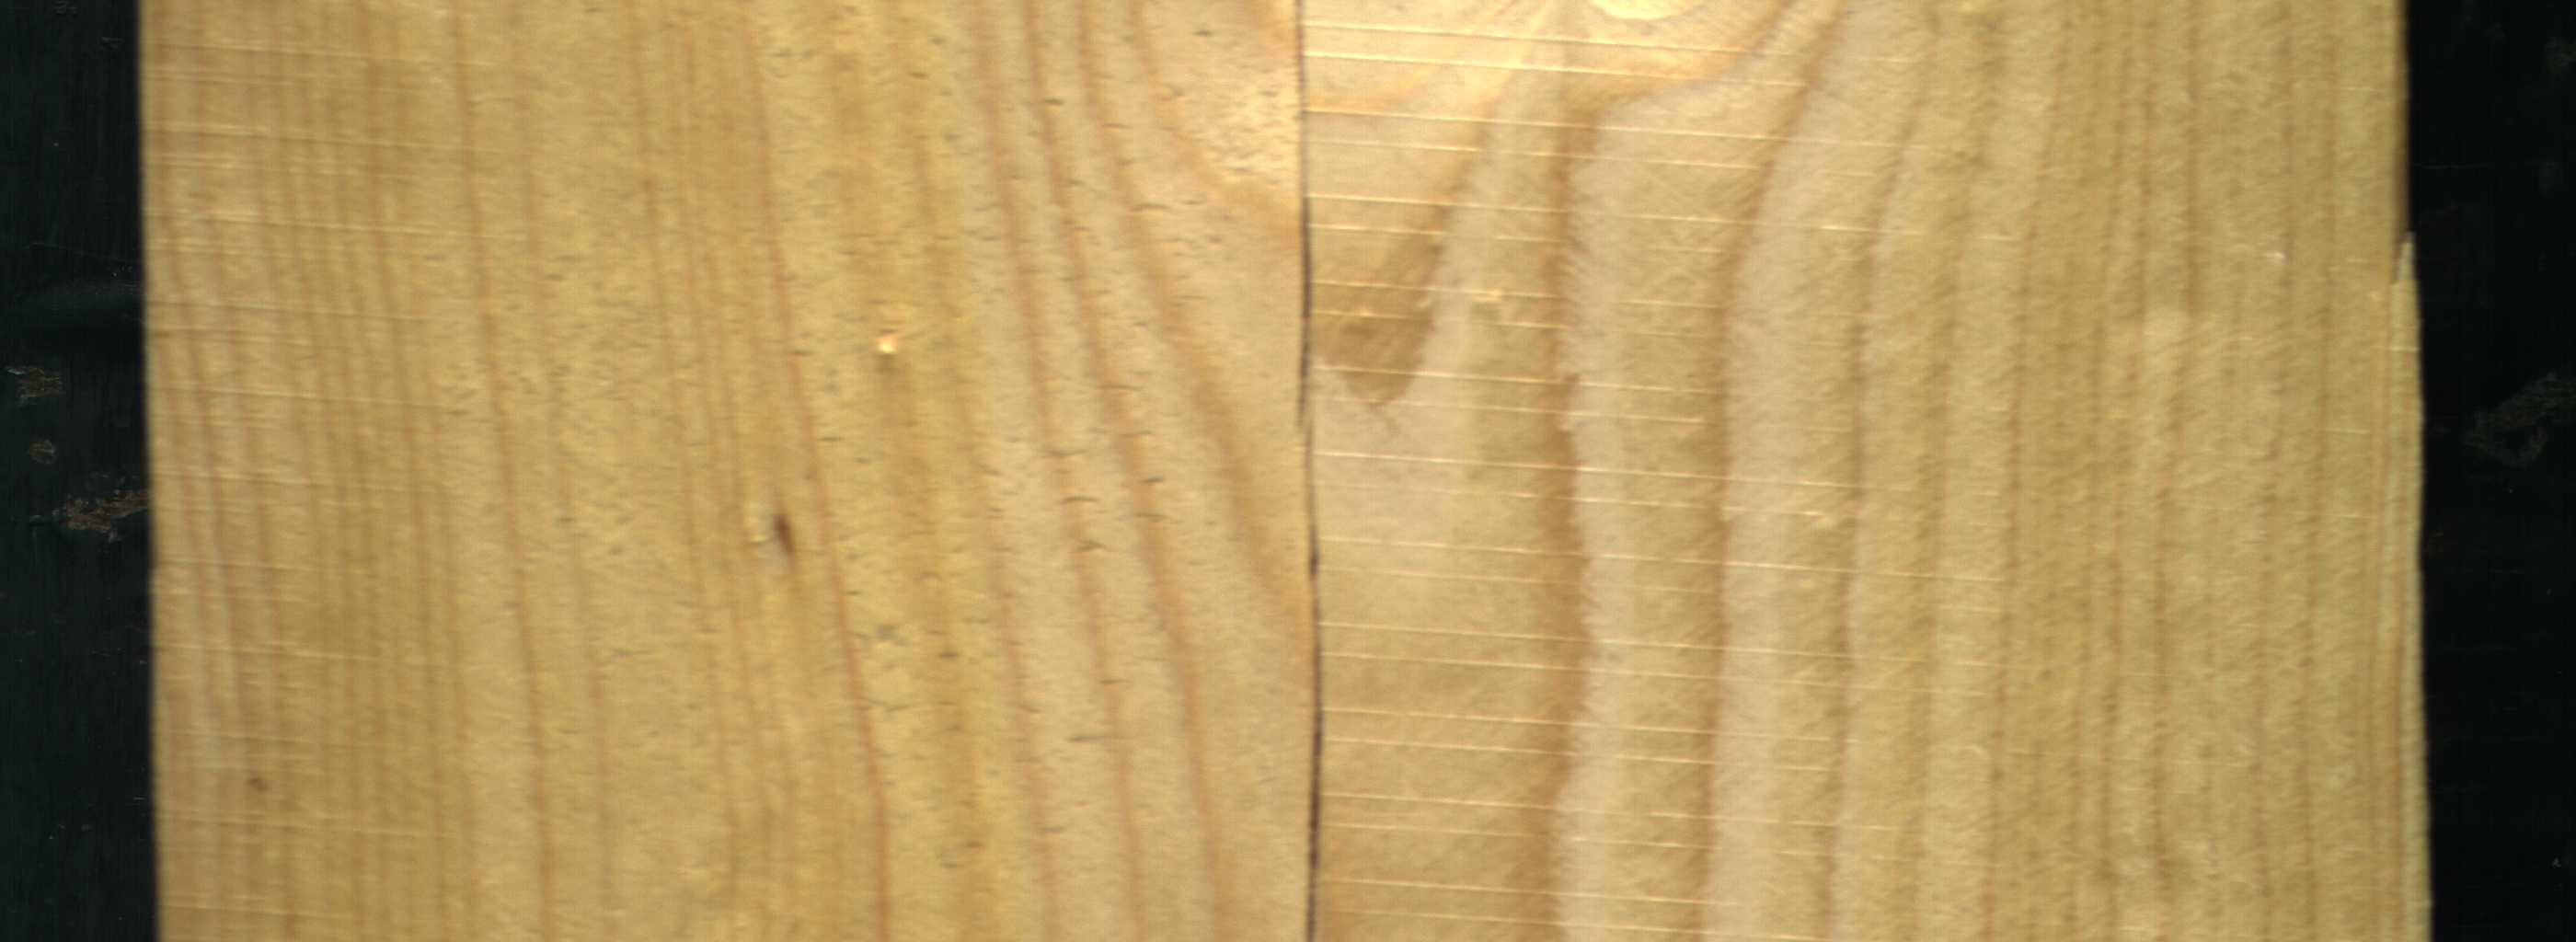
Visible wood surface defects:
Crack